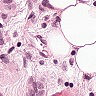
Metastatic tissue present: yes